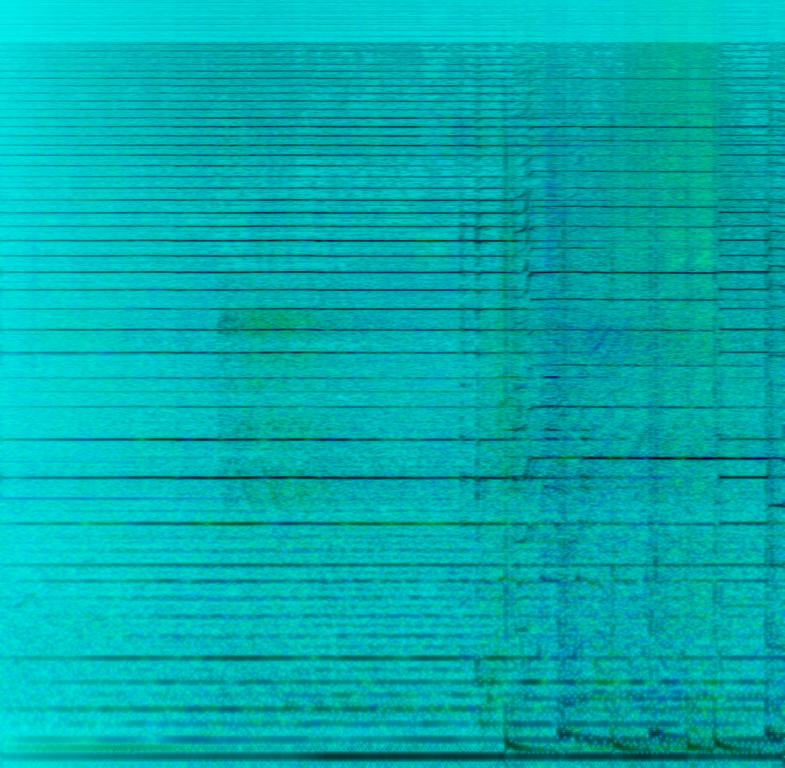
The low quality recording features a folk rock song that consists of a sustained bagpipe melody and sustained synth bass, followed by funky synth keys and punchy toms. It sounds suspenseful and intense.